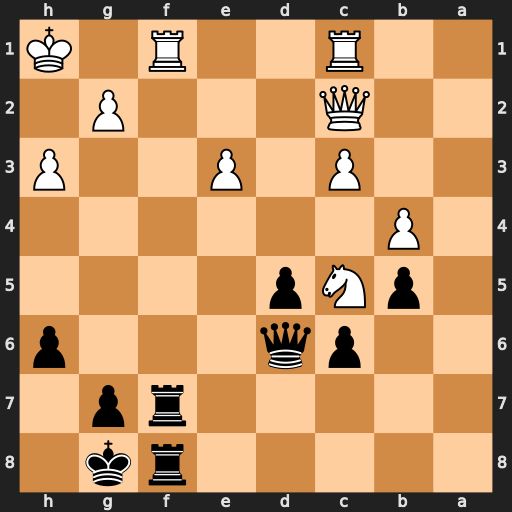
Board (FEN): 5rk1/5rp1/2pq3p/1pNp4/1P6/2P1P2P/2Q3P1/2R2R1K
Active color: b
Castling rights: -
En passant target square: -
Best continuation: Rxf1+ Rxf1 Rxf1#